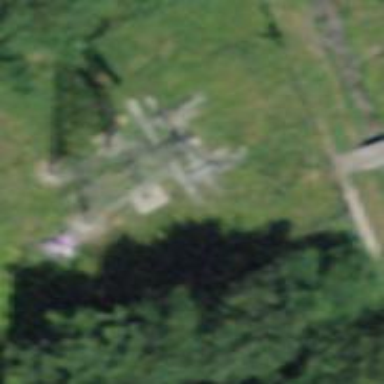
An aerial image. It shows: Pylon for aerialway.